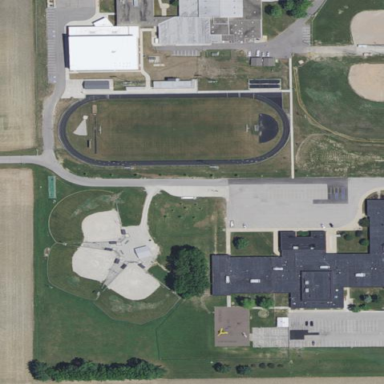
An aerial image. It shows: School.